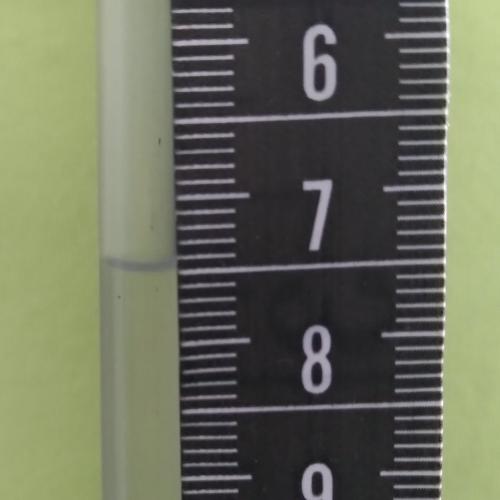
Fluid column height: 7.5 cm